Chest X-ray:
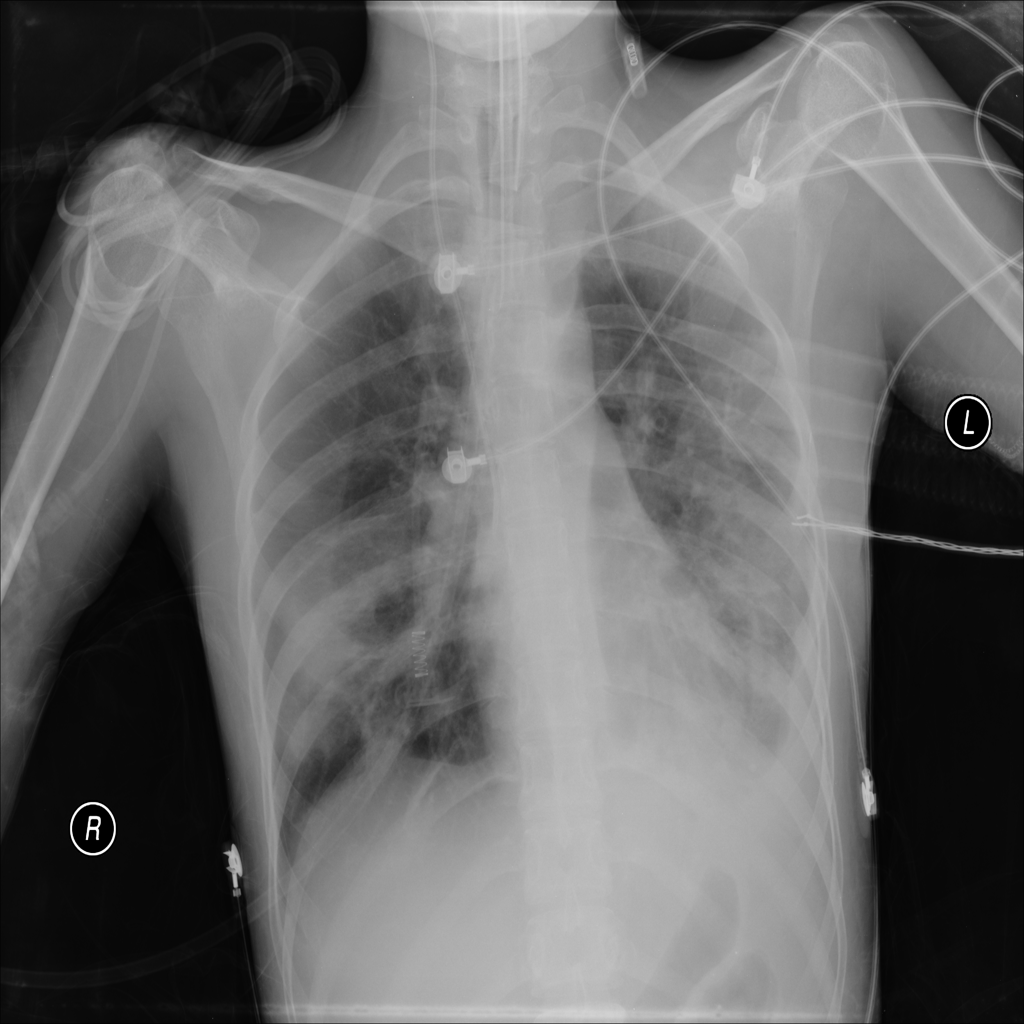
Findings: Consolidation, Effusion
No abnormal finding: no